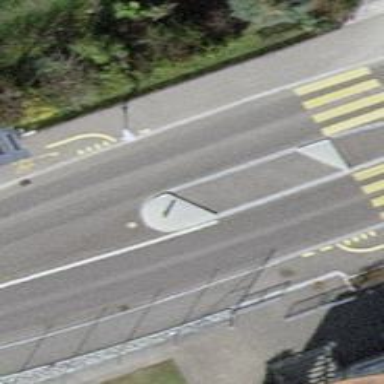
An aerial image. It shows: Unmarked crossing on cycleway road.